Question: I have the certificates and keys on my new mac machine but when i going to upload my application it giving me the error
Then I googled out then find that it required to .
I noticed that their is . So i try to import it but it gives me error that I also tried using command line command then also not adding the private keys under certificate.

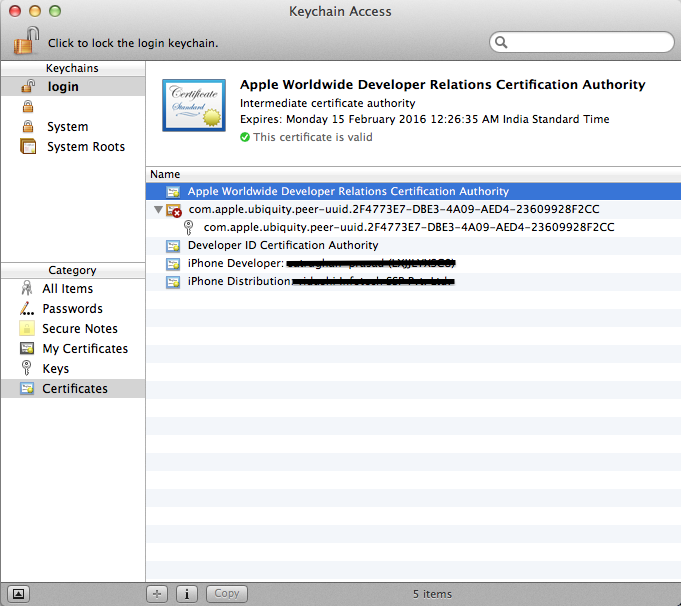
Answer: I have revoked the both certificates it solved my problem.